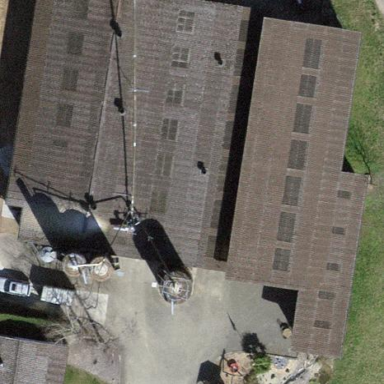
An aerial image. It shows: Farm auxiliary building.